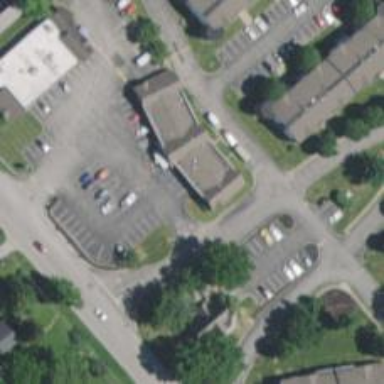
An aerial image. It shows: Clinic.